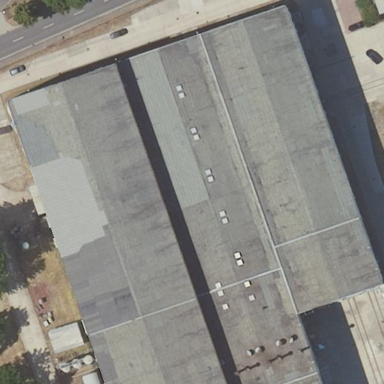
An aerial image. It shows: Warehouse.